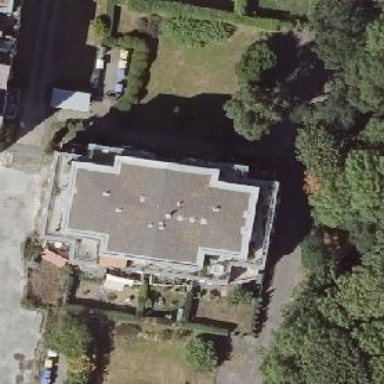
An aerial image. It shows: Building with gabled roof. The roof orientation is along the building's structure.